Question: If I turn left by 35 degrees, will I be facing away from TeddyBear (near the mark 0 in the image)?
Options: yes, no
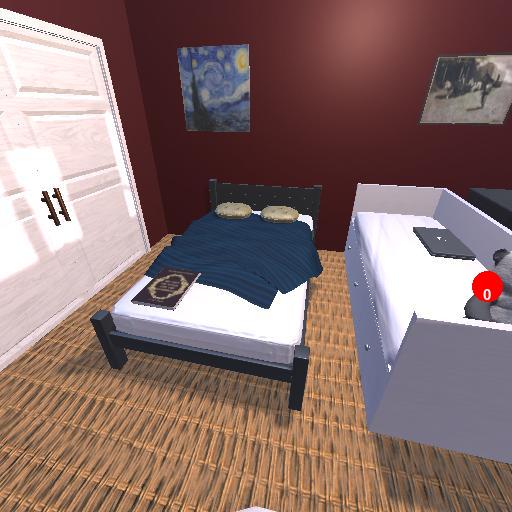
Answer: yes